Question: Background:
We have a sitecore 6 installation with a bit of custom code to detect devices (and origins), and switch to a different (custom) device definition in sitecore. This has the effect of changing templates, and controls where appropriate.
This all works fine.
However.
When we select a node in the content tree, go to the Presentation Tab, click Details to get the Layout Details windows, then edit a device item to add controls we see that duplicates are being added to the devices - not just the one we are editing either. It seems to "double up" what is there - but it never changes the "Default" layout.
I have checked the usual suspects (i.e. all connection strings are correct, pointing to the right databases) but I still get duplicates on saving. The duplicate does not appear on edit - but save - it seems.
Any suggestions on how to track this down, as its causing a nightmare for us.
Sitecore Version : 6.4.1 (rev:110324)
Andy
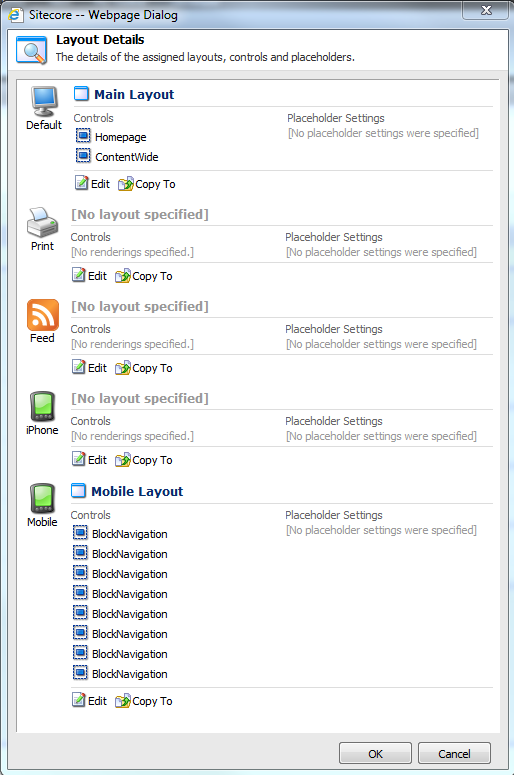
Answer: This is a known issue that can be solved by specifying a layout (Mobile Layout and Main Layout, in your case) on the standard values of your template.